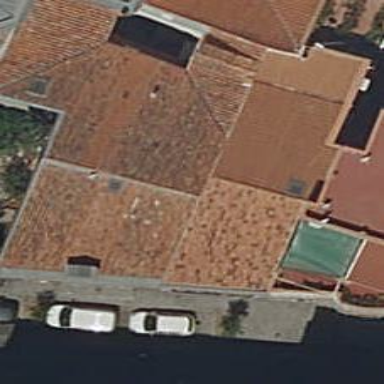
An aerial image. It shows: Building with red exterior and brown roof.